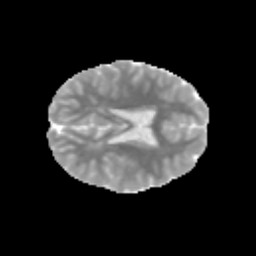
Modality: MD
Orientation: axial
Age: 9
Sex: male
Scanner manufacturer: siemens
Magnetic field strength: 3 T
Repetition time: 3.8 s
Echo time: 0.07 s